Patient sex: F
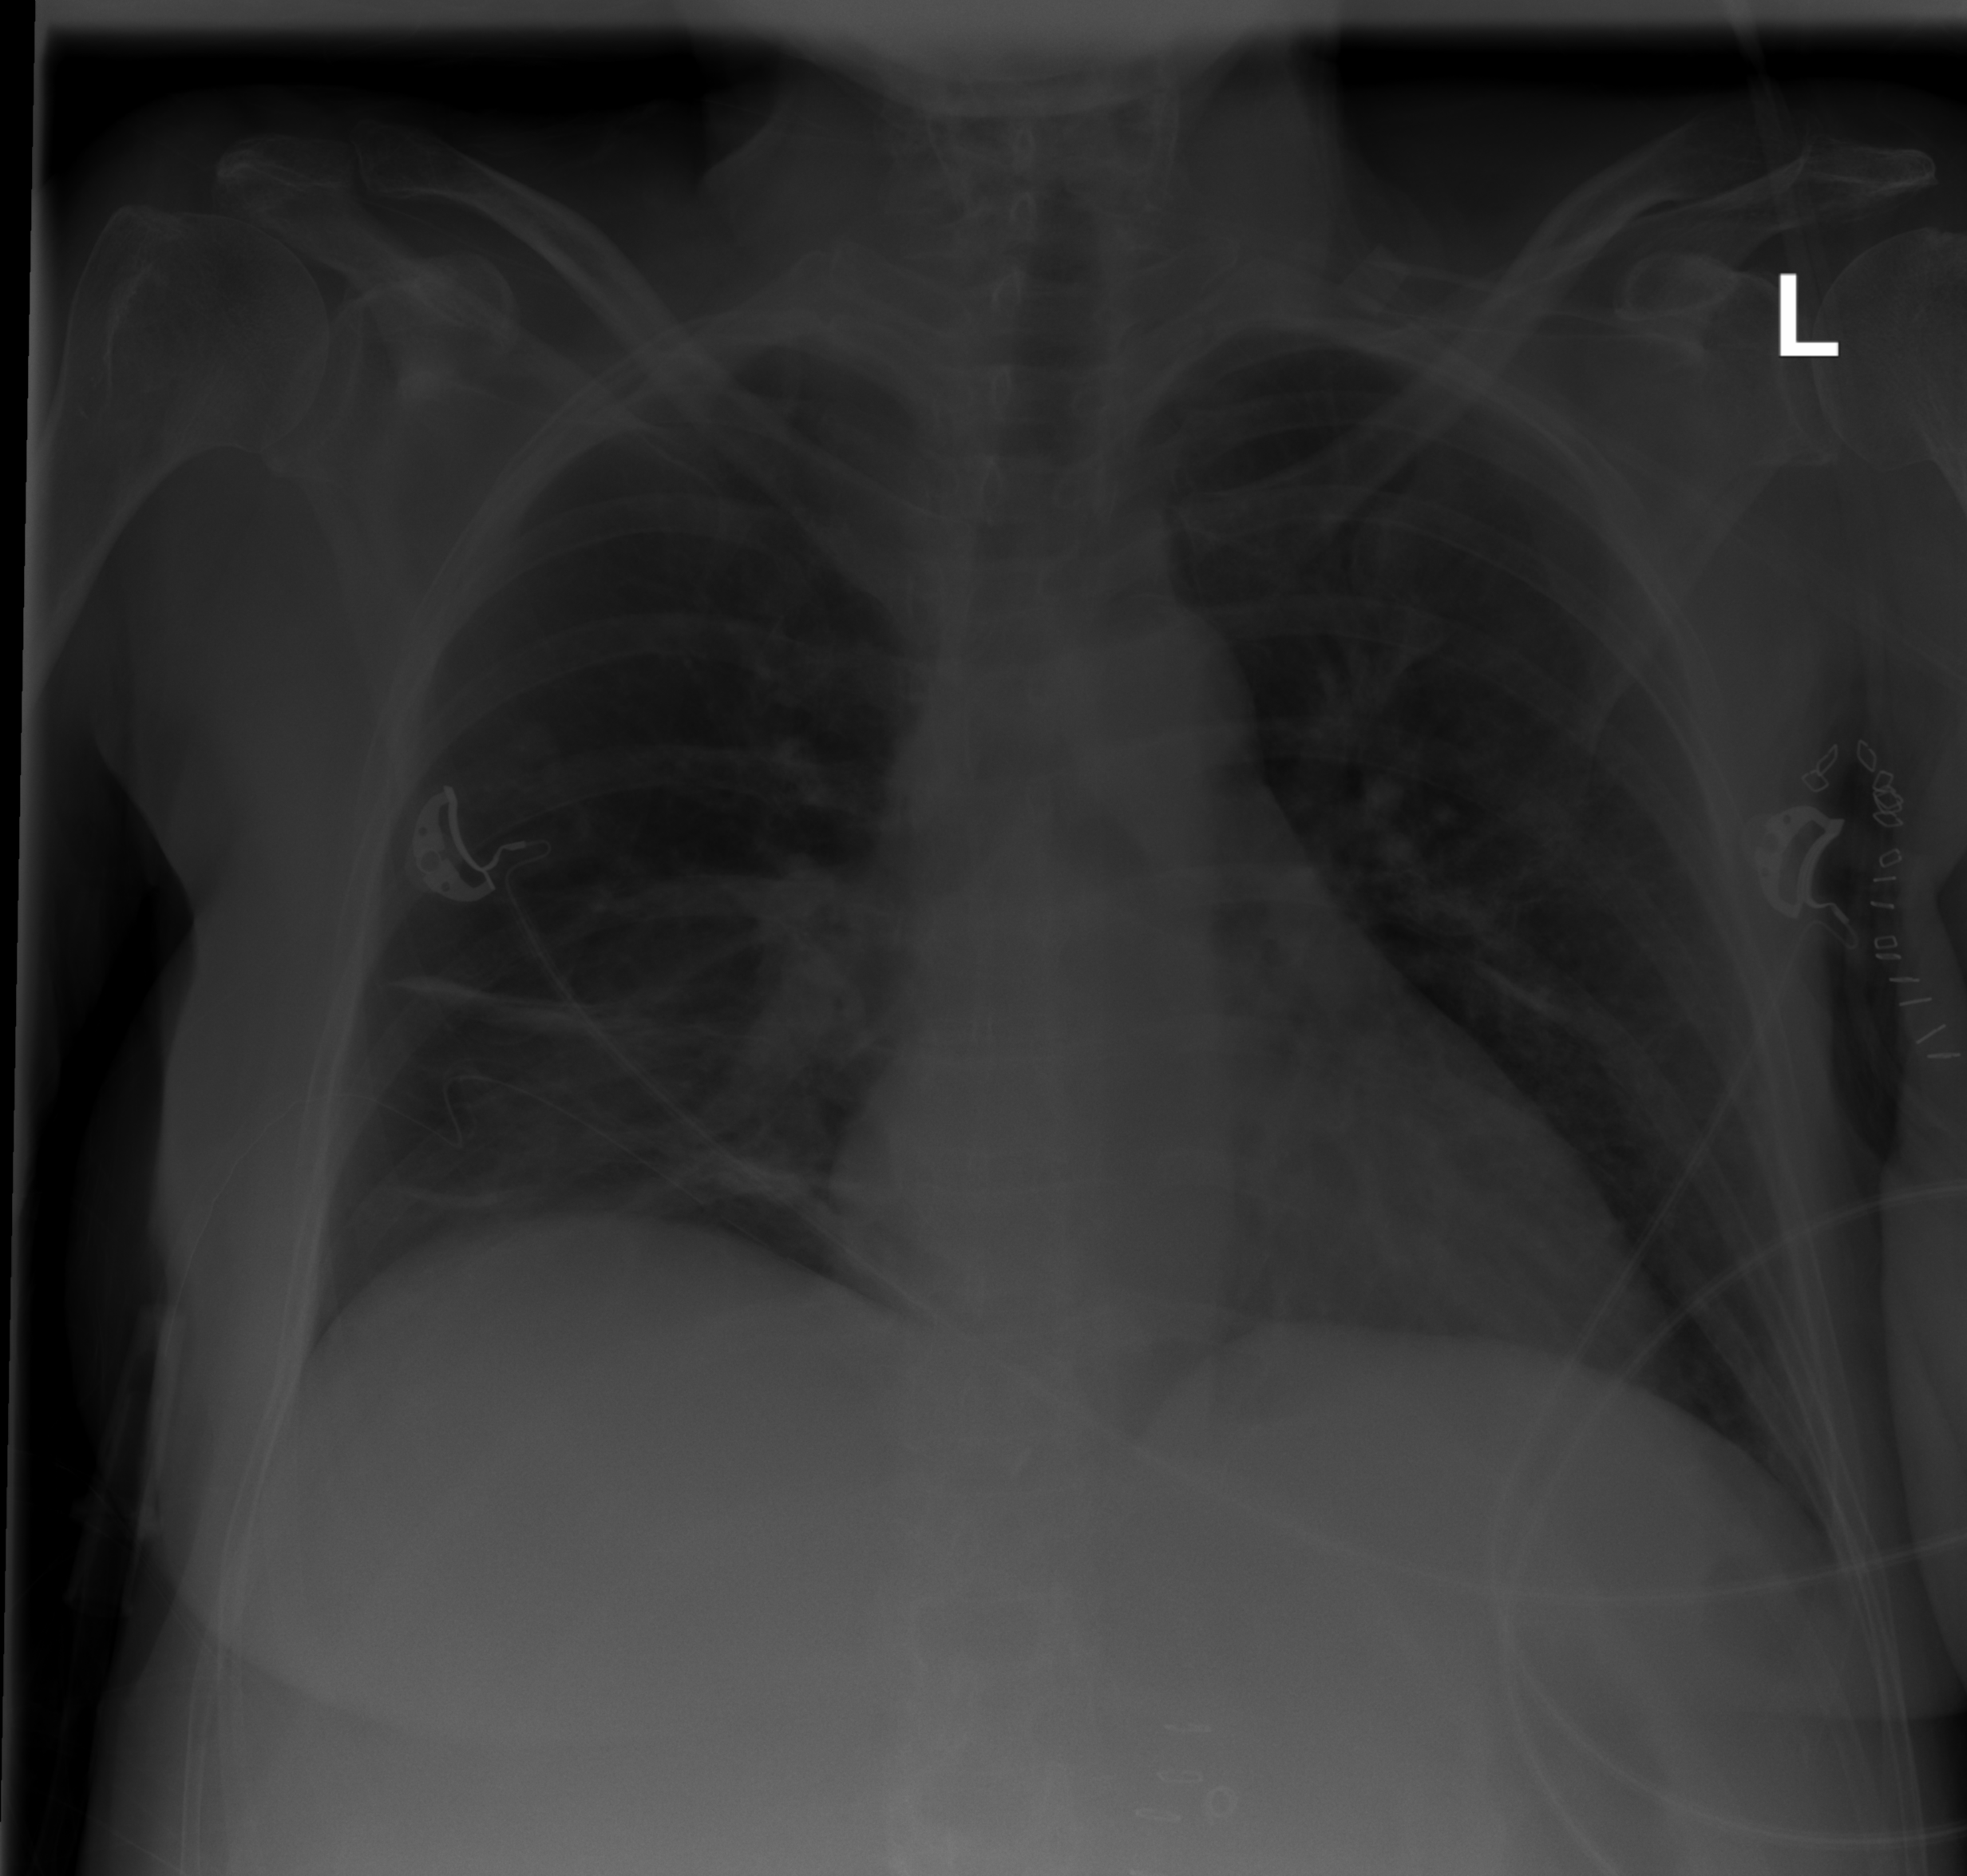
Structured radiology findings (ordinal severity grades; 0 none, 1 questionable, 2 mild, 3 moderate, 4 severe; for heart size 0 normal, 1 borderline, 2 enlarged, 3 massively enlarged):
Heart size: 2
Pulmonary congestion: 2
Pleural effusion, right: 0
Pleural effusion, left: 0
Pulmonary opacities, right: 0
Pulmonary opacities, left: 0
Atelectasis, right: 2
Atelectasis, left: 0